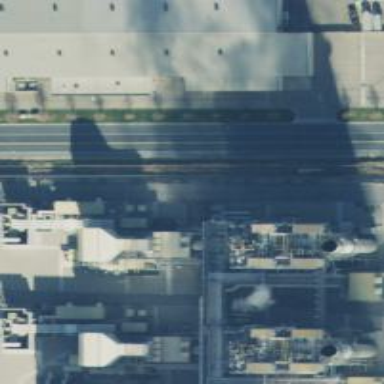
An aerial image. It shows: Gas turbine generator is in use.